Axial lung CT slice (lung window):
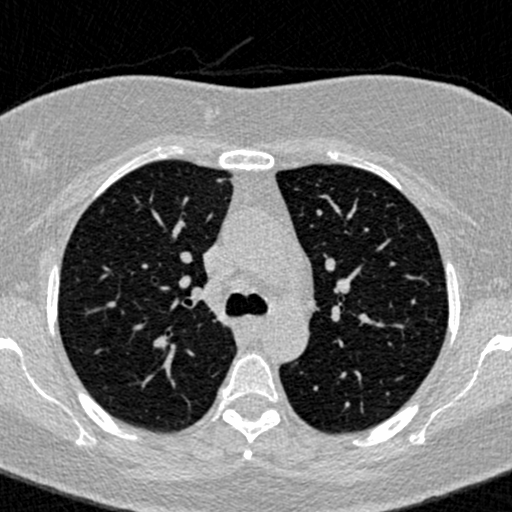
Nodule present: no